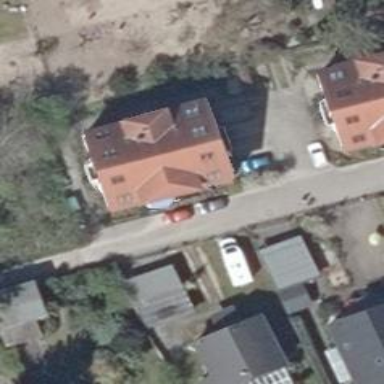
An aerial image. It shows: Gabled roof apartments building.